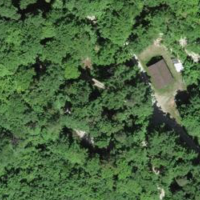
EUNIS habitat code: 41
Species observed at this site:
Agrimonia eupatoria
Berberis vulgaris
Hippocrepis emerus
Barbarea vulgaris
Neottia nidus-avis
Plantago media
Vincetoxicum hirundinaria
Melittis melissophyllum